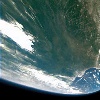
Label: land